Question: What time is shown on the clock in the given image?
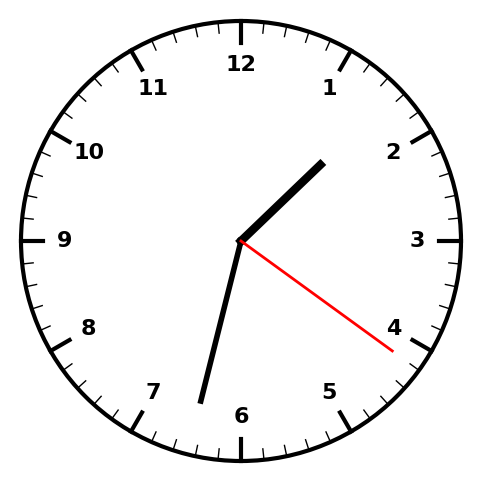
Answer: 01:32:21